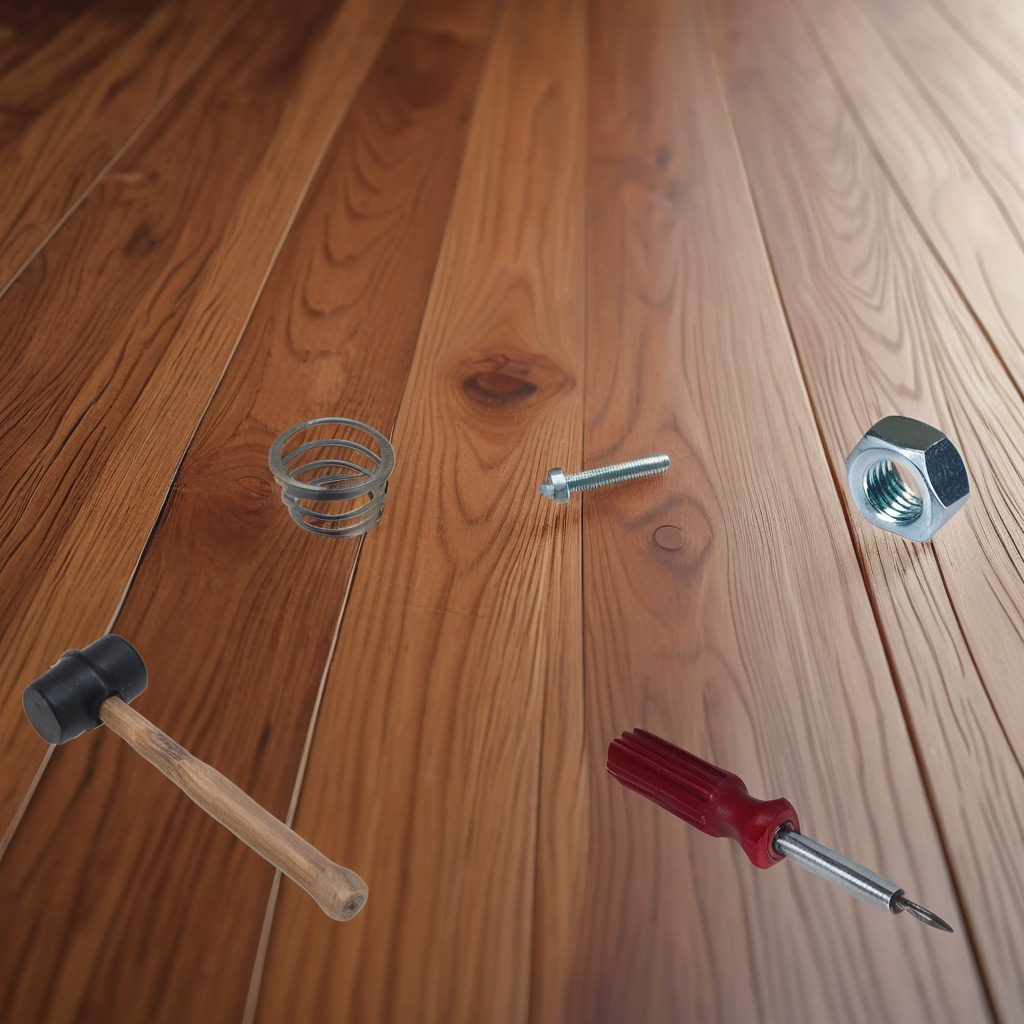
A metal machine screw, a hammer, a coiled metal spring, a screwdriver, and a metal nut are lying on a wooden table in a carpentry studio.